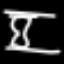
Label: hourglass